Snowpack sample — Snodgrass Mountain, Crested Butte, Colorado (2/4/25, 12:06 PM MST)
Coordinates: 38.923, -106.968
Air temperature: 35 °F
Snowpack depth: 80 cm
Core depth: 70 cm
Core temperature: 32 °F
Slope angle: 14°, slope face: 78°
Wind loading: low
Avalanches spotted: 0
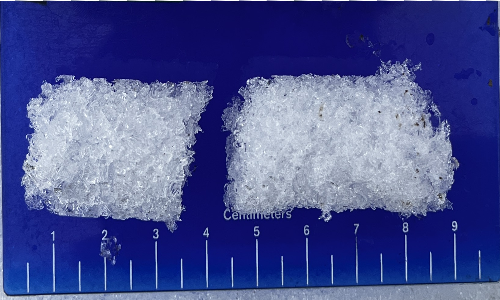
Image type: core
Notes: No avalanches nearby, unusually warm weather for the last month reported by residents, Collected 25 yards from treeline